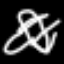
Label: airplane